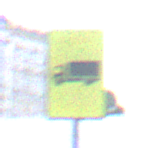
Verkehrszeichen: KFZZulaessigeGesamtmasse3Komma5TOhnePfeilsymbol
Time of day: SunriseSunset
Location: Outdoor (Urban)
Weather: Clear
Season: NotSpecified
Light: Natural